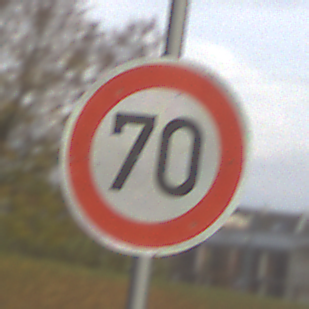
Verkehrszeichen: Geschwindigkeit70
Umgebung: Outdoor, Suburban
Tageszeit: SunriseSunset
Wetter: PartlyCloudy
Licht: Natural
Jahreszeit: NotSpecified
Kontrast: MediumContrast